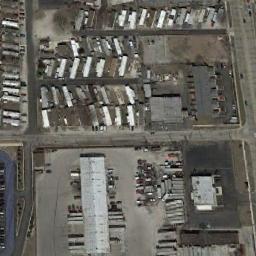
Label: residential